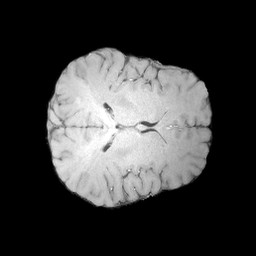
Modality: MP2RAGE
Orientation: axial